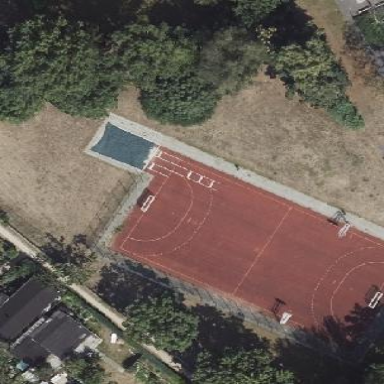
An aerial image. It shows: Multi-sport pitch with tartan surface.